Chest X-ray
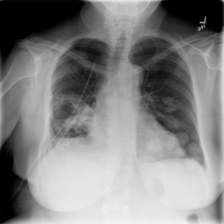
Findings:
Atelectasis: negative
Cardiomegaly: negative
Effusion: negative
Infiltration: negative
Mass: negative
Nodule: negative
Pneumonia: negative
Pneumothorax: positive
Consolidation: negative
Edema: negative
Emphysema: negative
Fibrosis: negative
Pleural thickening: negative
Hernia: negative